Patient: sex M, age 60
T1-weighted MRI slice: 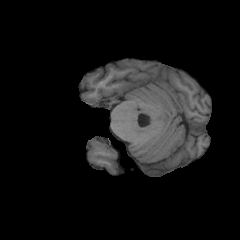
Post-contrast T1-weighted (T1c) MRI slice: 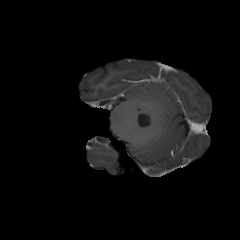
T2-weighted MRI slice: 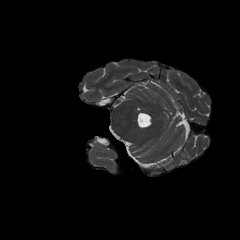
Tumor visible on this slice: no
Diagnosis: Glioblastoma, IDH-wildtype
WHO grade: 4